Question: Let's say I had three scripts. Main.py (has all imports), 1.py (random script), 2.py (random script).
'''
pyinstaller -F --onedir Main.py (80mb)
pyinstaller -F --onedir 1.py (80mb)
pyinstaller -F --onedir 2.py (80mb)
'''
This creates 3 folders I then copy 1.exe and 2.exe to Main folder with all dependencies and this runs fine.

Two issues are present:
The issue is the size. One file reduces this to 30mb, one folder keeps it at 80mb
More importantly, the exe's are unable to leave that folder. I've had to resort to using shortcuts in Python.
I am following <URL>, which supposedly is a workaround.
My question is, how can I read the imports from a select location with pyinstaller so I can move the executables?
Logic:
Compile Main.py using 'pyinstaller -F -onefile Main.py (15mb).'
Create folder at 'C:\' so exe looks like 'C:\Main.exe'
link all exe's at 'C:'? with '--runtime-tmpdir PATH'
I am struggling to find documentation on getting imports from inside the exe or even '"one dir"' folder. There is plenty on getting imports from the get go, but not much on getting imports from a select location so I can run the exe anywhere. What's more, it is hard to even find the modules in pyinstaller short of decompiling it adding to this confusion.
Perhaps...
'''
pyinstaller -F --runtime-tmpdir C: --onefile 2.py
pyinstaller -F --runtime-tmpdir C: --onedir 3.py
'''
Though for me no directory is created. How do I go about getting imports from a select location.
Another possible <URL>:
'''
if getattr(sys, 'frozen', False):
os.path.join(sys._MEIPASS, "C:a")
'''
Though as you can see in the <URL>, it's lets say we wanted pandas there are a few files to choose from...
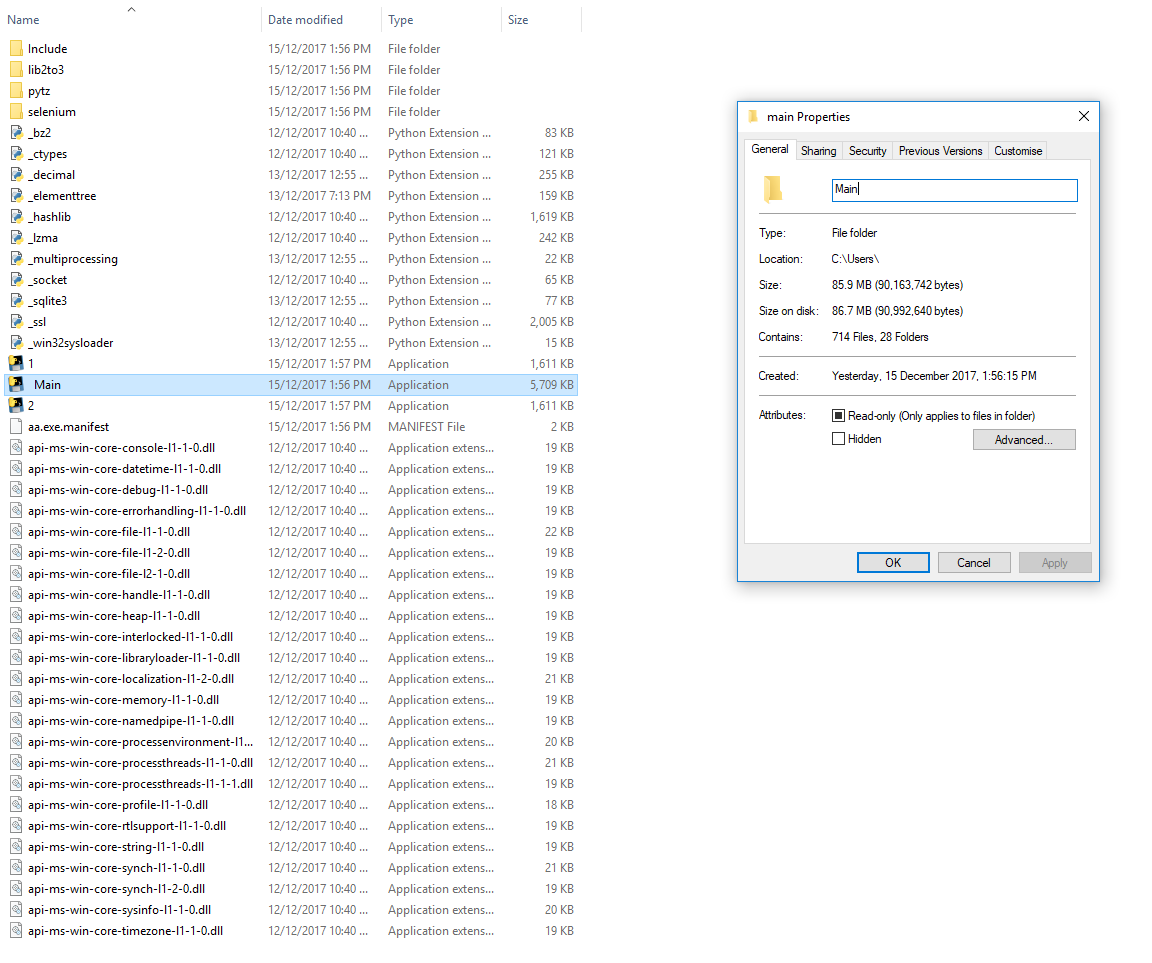
Answer: I had the same issues with PyInstaller when they switched to version 3.0 and <URL> solved it for me.
You could bundle your 'Main.py' into a '.pyd' lib file and then create executables for '1.py' and '2.py' which would import all needed packages from this "dll". Hence you could put your lib file into a specific location and set the 'PYTHONPATH' accordingly right before launching your executables (e.g in a batch file or directly in your shell configuration).